Field crop: maize
Growth stage: 2
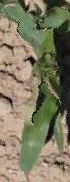
Species: maize